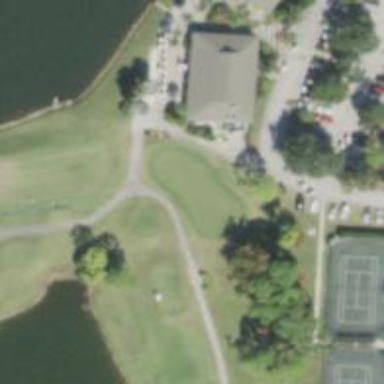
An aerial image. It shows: Golf cartpath that is also road path.